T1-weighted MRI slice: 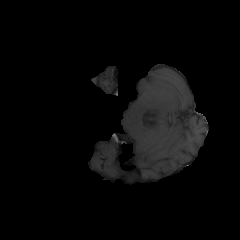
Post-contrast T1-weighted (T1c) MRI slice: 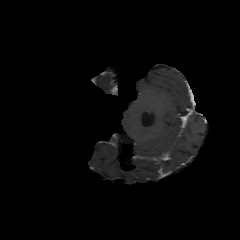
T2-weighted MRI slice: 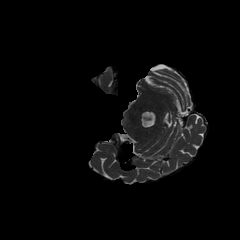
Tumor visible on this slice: no